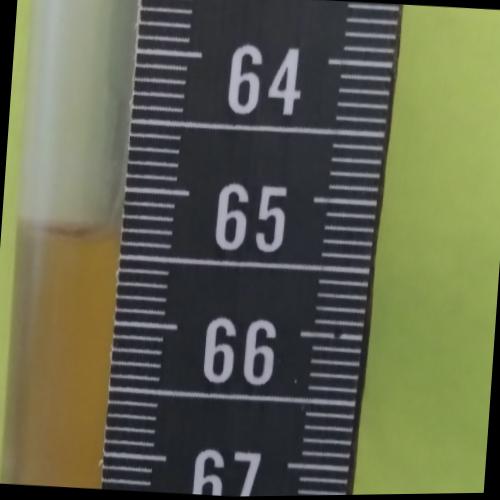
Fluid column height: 65.3 cm